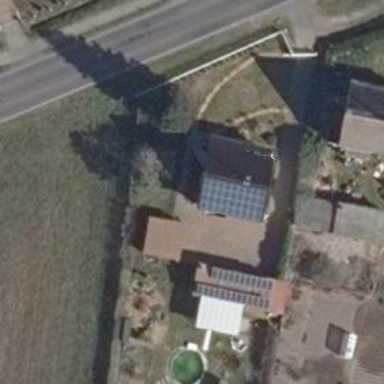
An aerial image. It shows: Solar photovoltaic panel generator producing electricity as small installation.